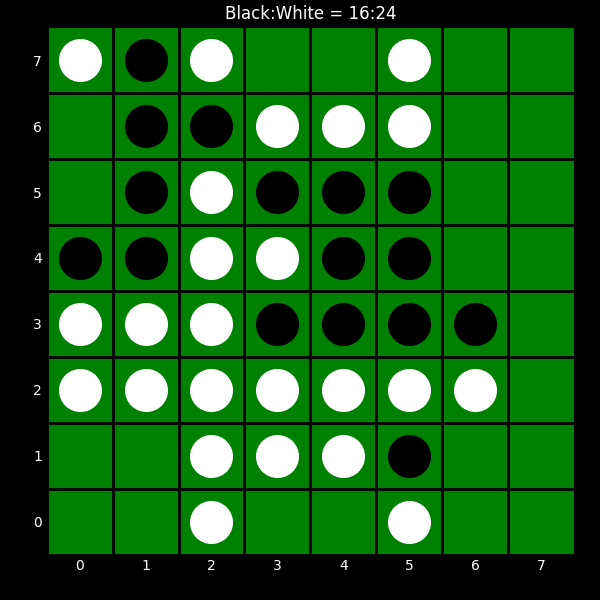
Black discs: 16
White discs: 24